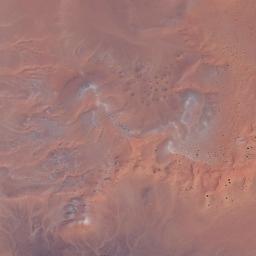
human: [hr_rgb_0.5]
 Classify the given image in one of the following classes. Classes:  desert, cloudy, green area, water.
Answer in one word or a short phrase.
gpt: desert